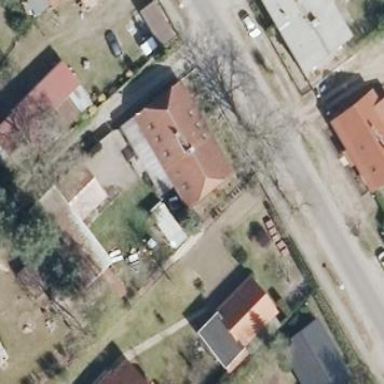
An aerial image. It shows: Detached building.